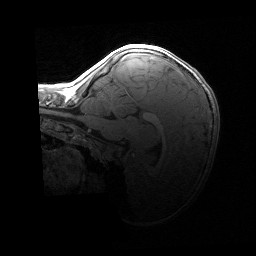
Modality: T1w
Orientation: sagittal
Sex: female
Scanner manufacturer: siemens
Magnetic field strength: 3 T
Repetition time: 1.9 s
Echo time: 0.00243 s